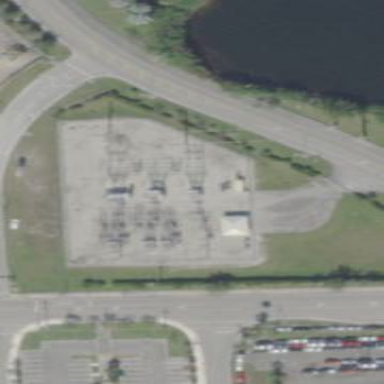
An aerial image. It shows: Distribution substation surrounded by fence.